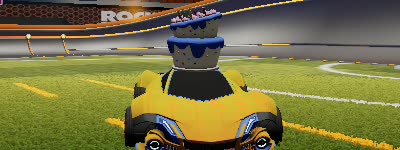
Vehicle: werewolf